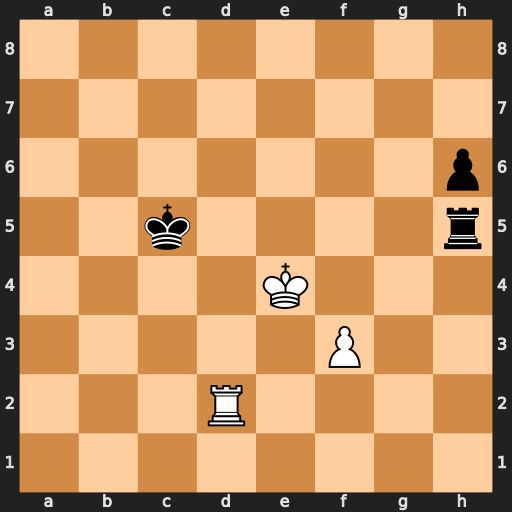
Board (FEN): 8/8/7p/2k4r/4K3/5P2/3R4/8
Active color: w
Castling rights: -
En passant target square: -
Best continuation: f4 Kc6 f5